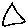
Label: triangle